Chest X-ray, PA view. Patient: 51 years old, sex F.
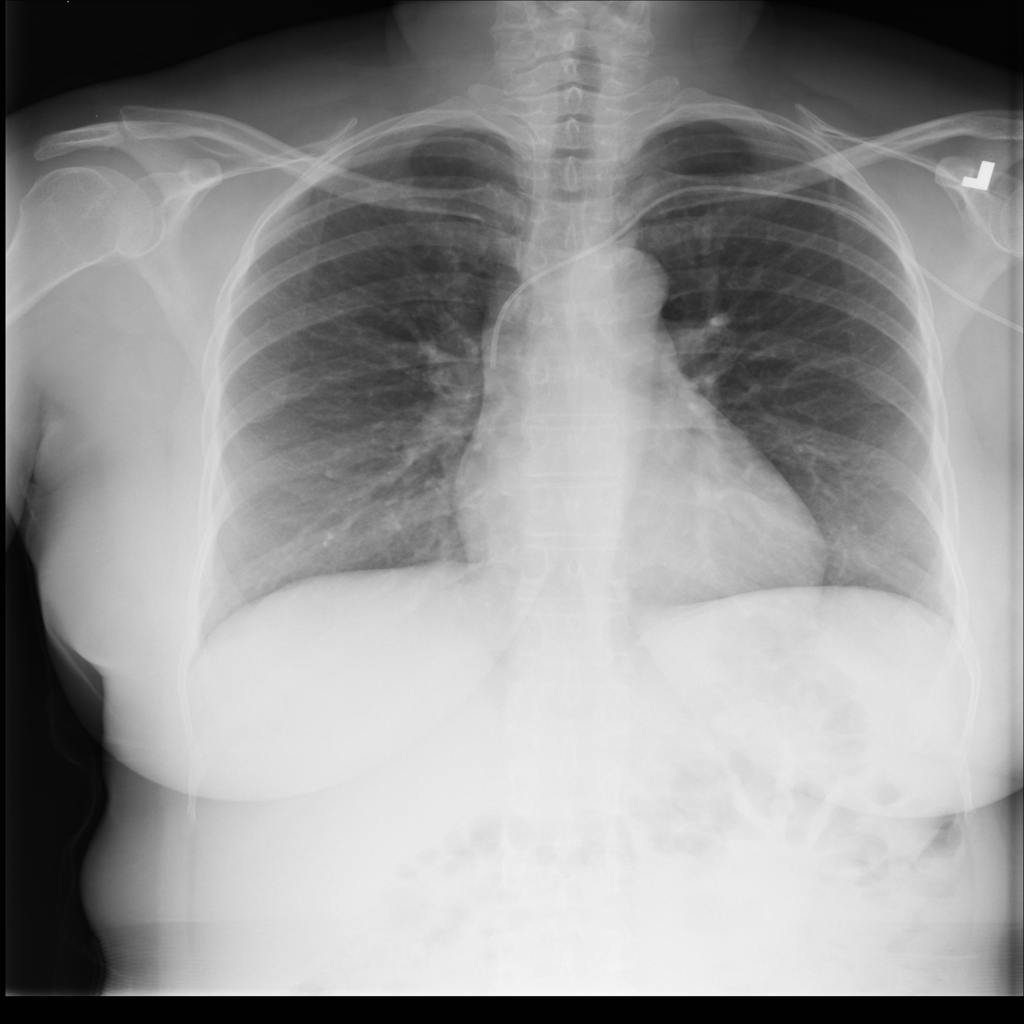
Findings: No Finding